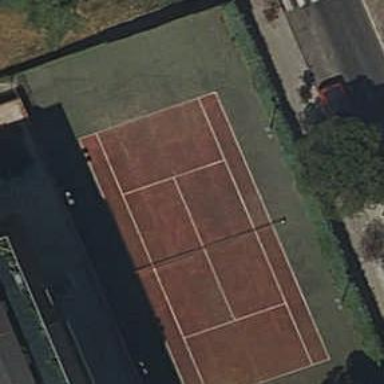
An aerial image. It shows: Tennis court on pitch.